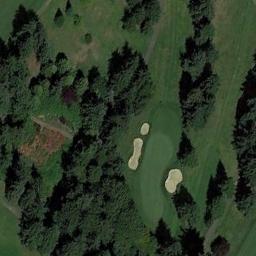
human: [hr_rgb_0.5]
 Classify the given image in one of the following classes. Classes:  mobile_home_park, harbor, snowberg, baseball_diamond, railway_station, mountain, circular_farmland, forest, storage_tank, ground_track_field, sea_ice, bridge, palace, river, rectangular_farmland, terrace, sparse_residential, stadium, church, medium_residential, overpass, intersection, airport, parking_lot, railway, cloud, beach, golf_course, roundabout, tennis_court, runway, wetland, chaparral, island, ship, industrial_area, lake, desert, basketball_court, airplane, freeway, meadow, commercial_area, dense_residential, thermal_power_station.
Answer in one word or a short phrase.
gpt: golf_course